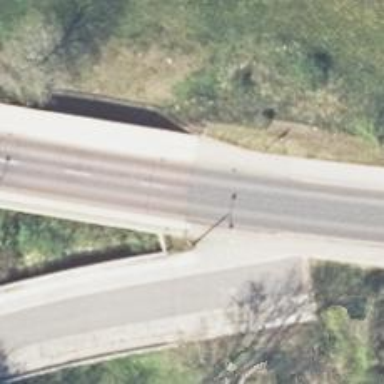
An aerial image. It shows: Primary highway bridge with asphalt surface.